Aerial crown-view tile of a tropical tree (Barro Colorado Island, Panama), acquired 20250616:
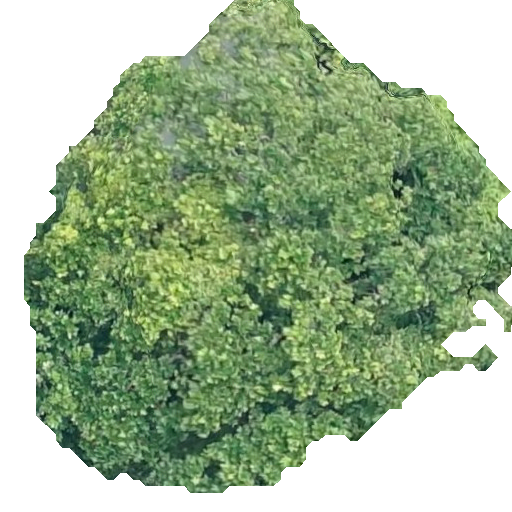
Species: Anacardium excelsum
GBIF accepted scientific name: Anacardium excelsum
Crown area: 246.545 m²